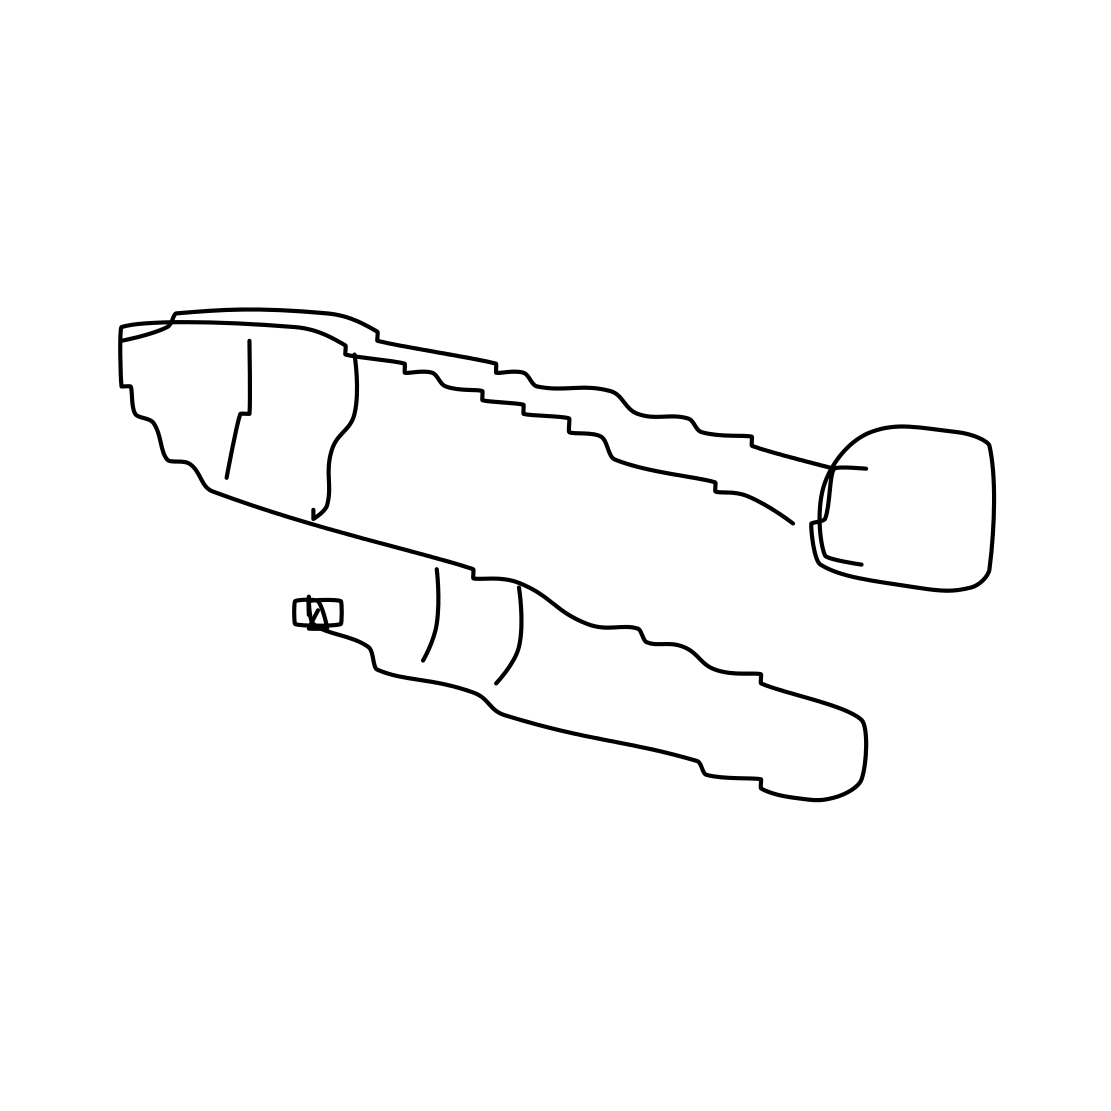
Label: trombone